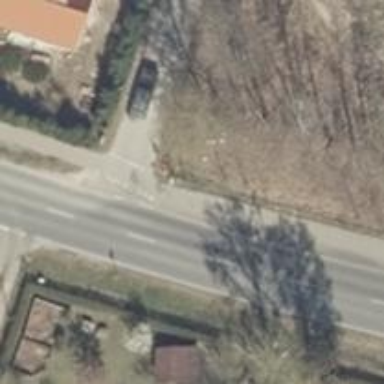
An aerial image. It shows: Residential road.